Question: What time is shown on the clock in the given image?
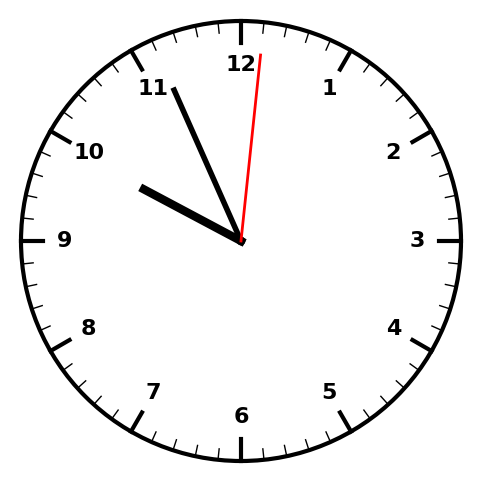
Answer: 09:56:01